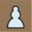
Piece: wP